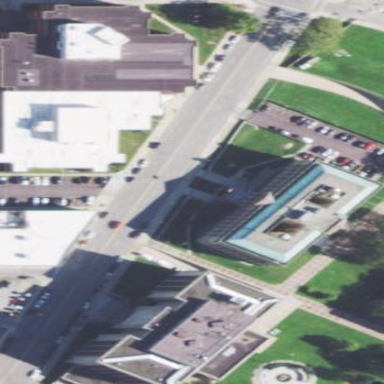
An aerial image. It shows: Courthouse building.